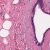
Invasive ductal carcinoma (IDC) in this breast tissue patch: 0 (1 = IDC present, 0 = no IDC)